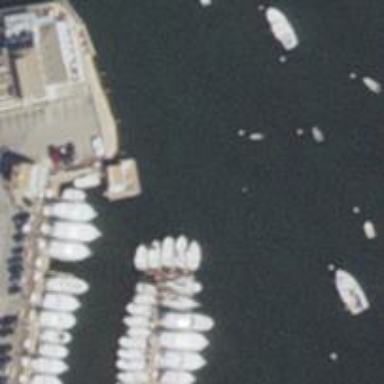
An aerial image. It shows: Man-made pier.